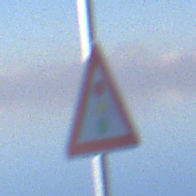
Verkehrszeichen: Lichtzeichenanlage
Umgebung: Outdoor, Nature
Tageszeit: MorningAfternoon
Wetter: PartlyCloudy
Licht: Natural
Jahreszeit: NotSpecified
Kontrast: HighContrast